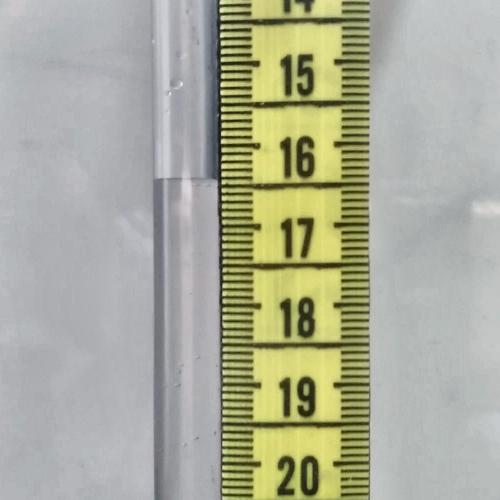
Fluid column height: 16.4 cm